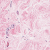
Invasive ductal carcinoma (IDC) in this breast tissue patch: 0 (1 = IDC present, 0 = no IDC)